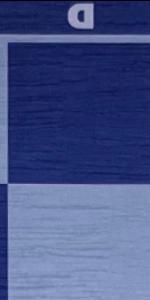
Label: Empty